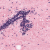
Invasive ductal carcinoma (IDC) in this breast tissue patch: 0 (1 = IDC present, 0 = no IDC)